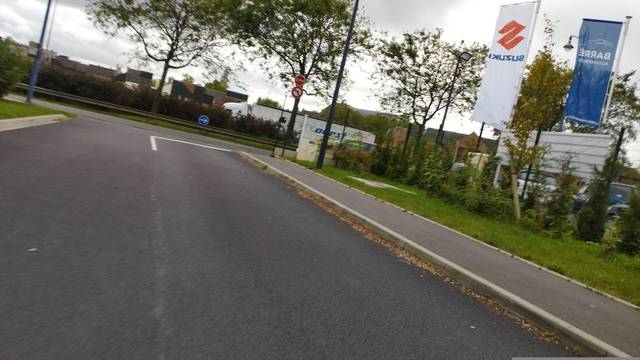
Region: France
Coordinates: 50.298, 2.776